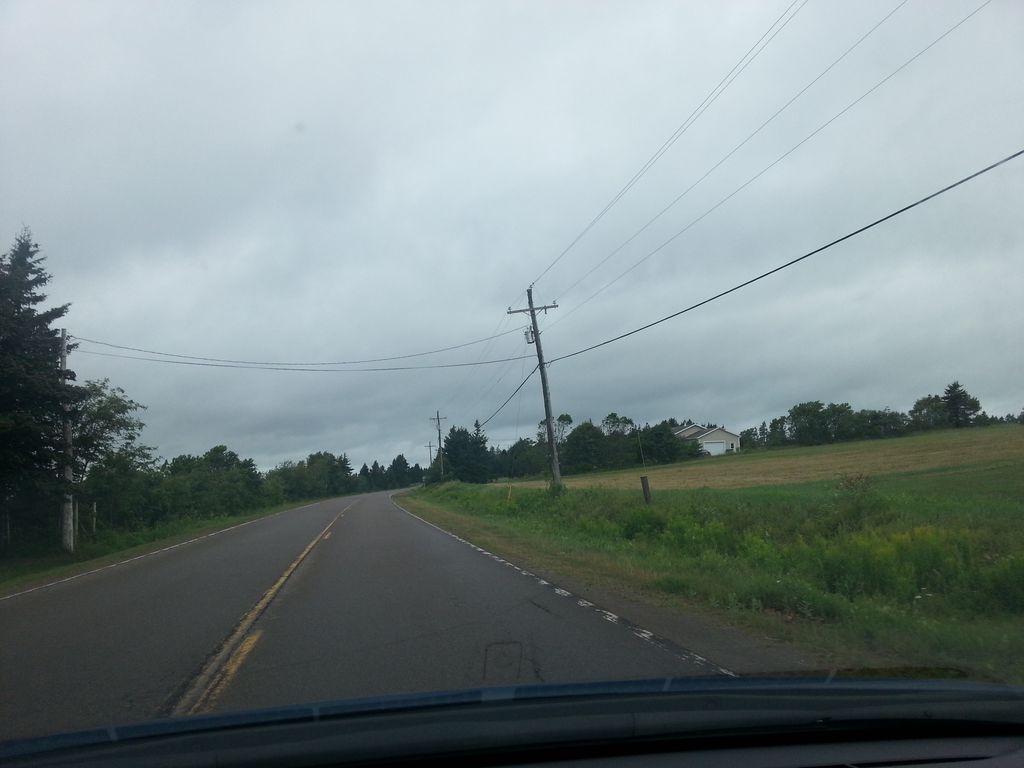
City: charlottetown